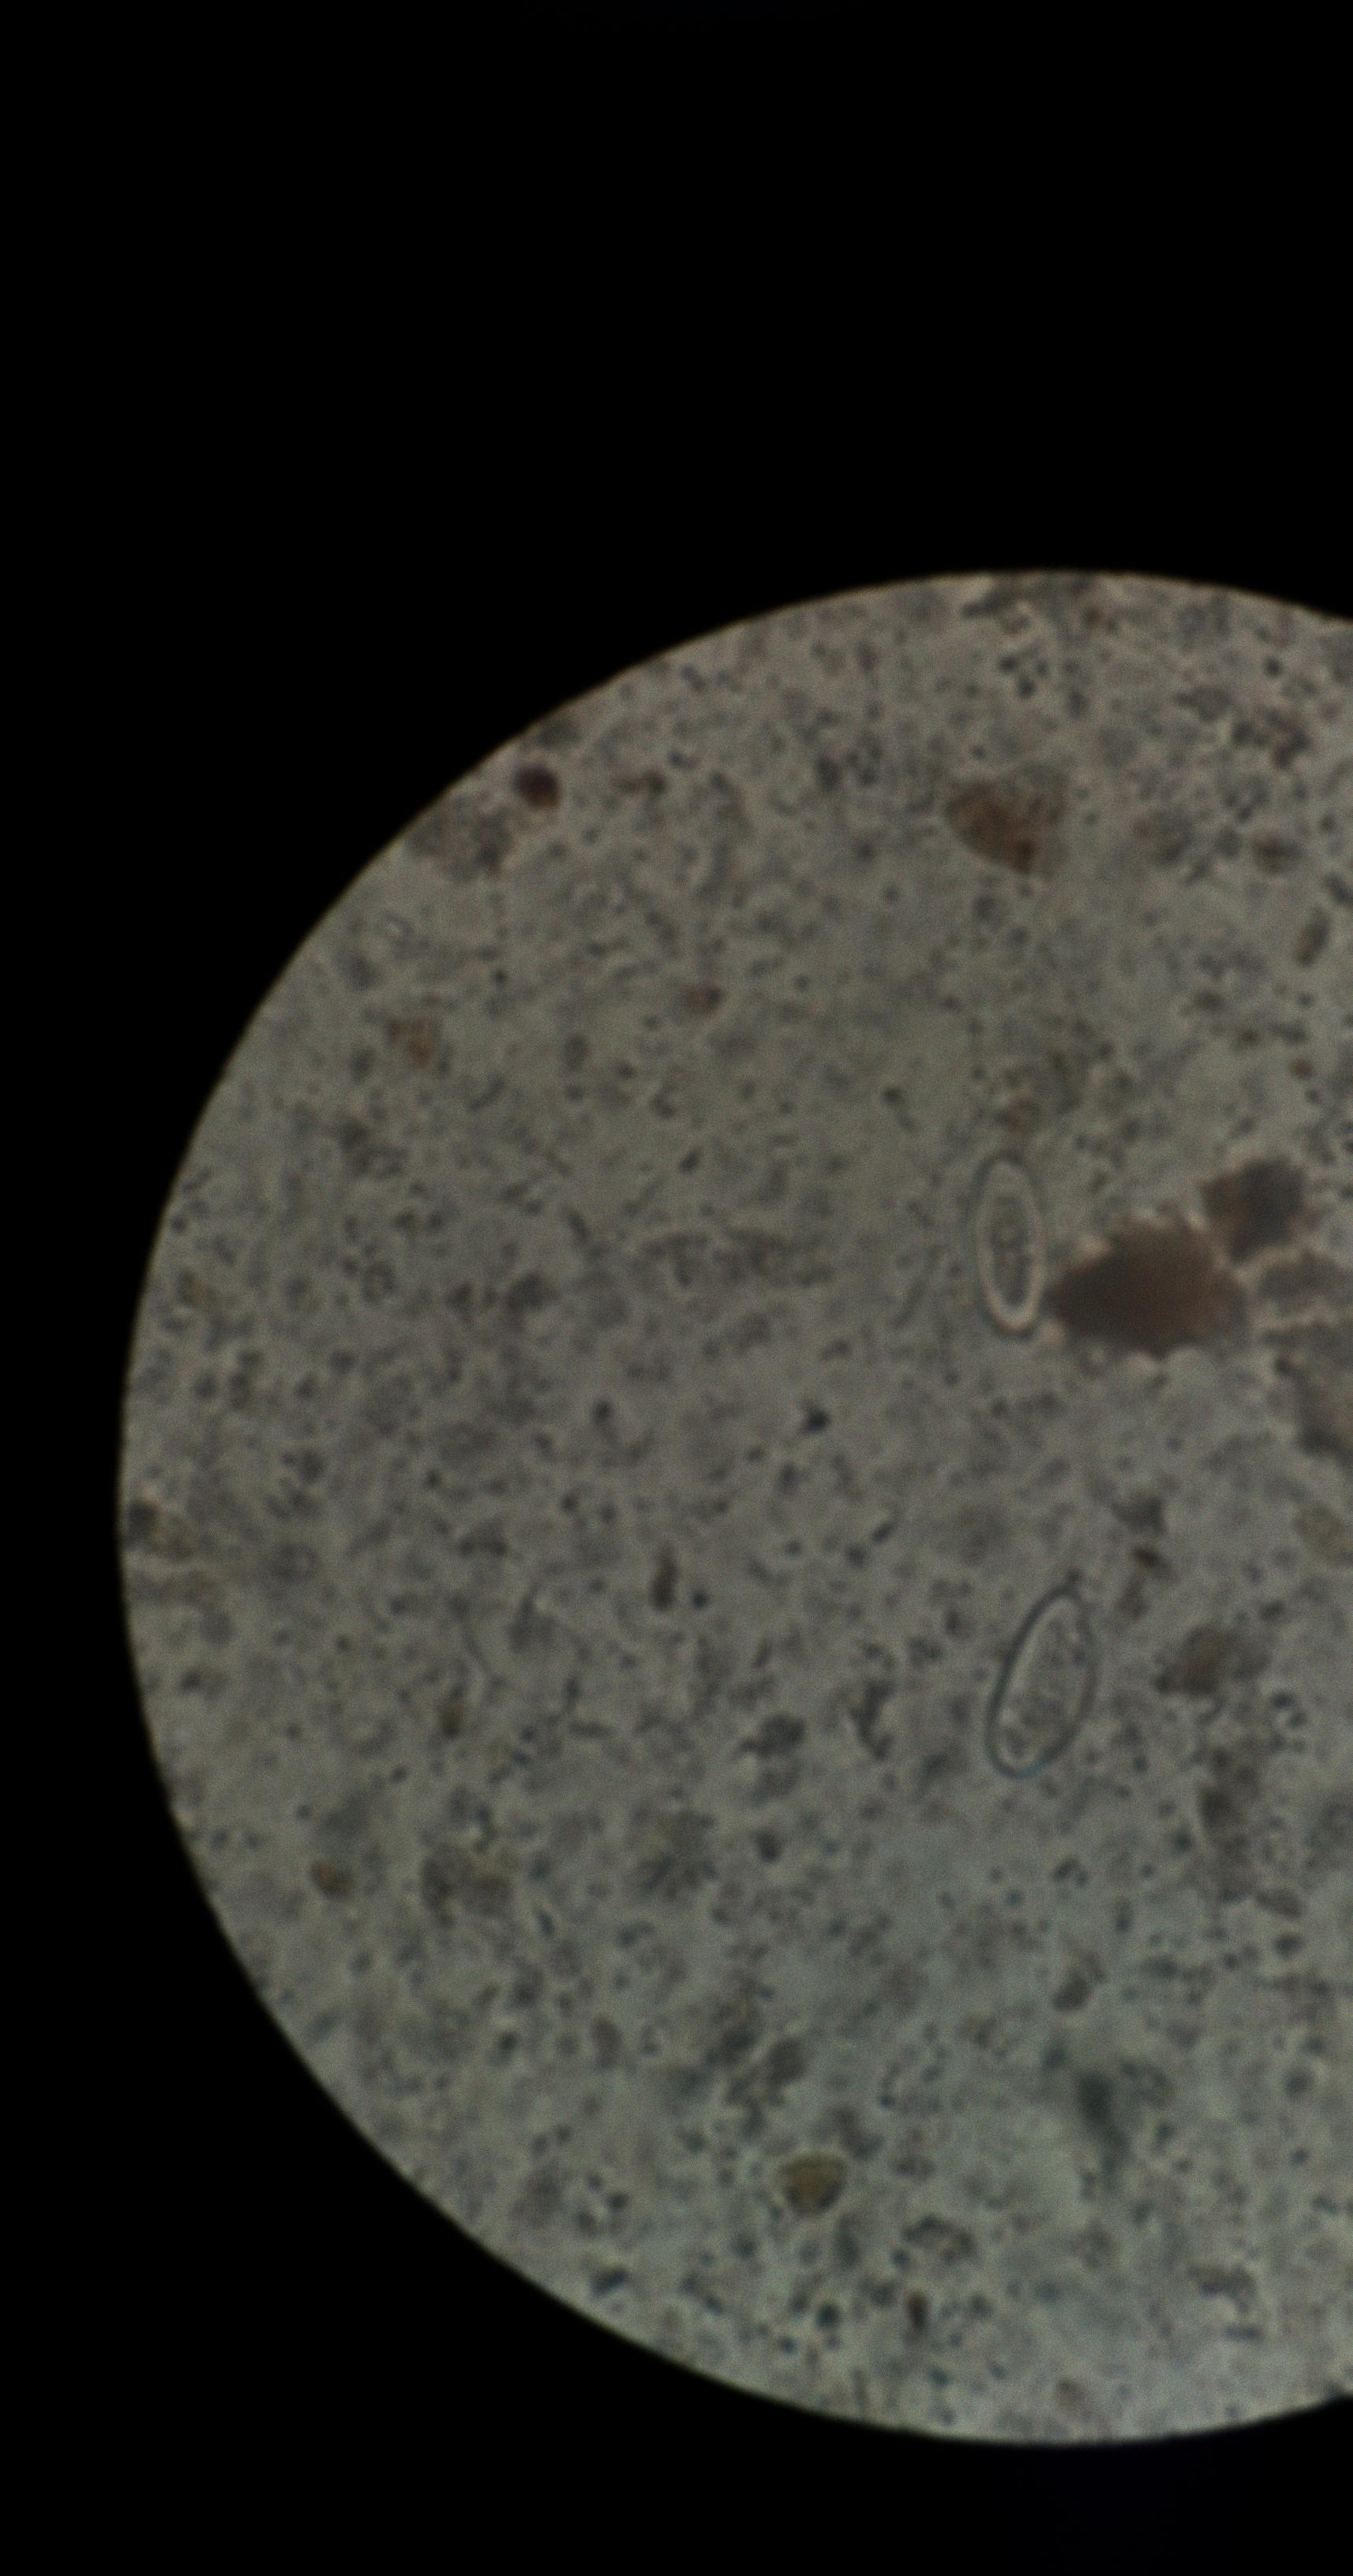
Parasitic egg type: Enterobius vermicularis